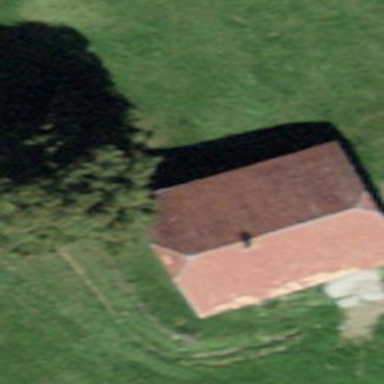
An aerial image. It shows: Farm building.